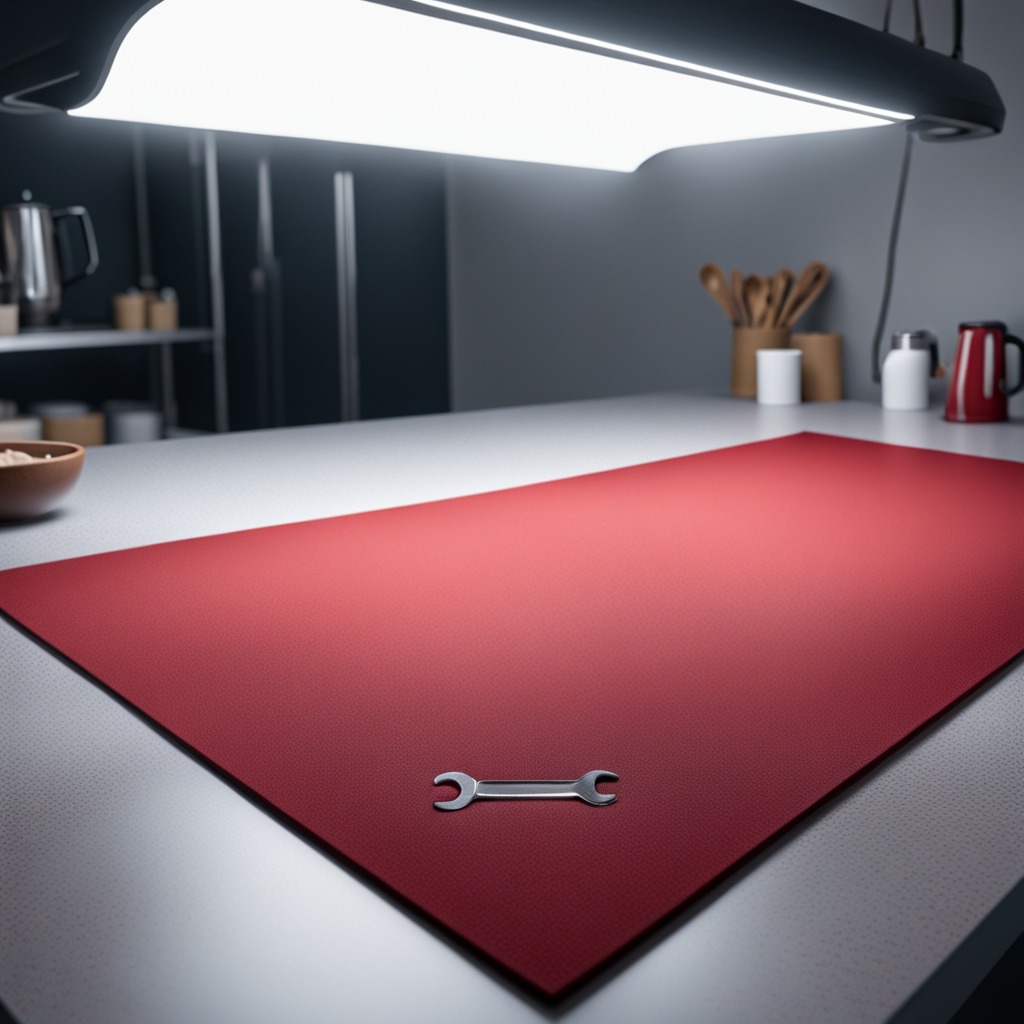
An wrench is lying on the clean granite tabletop inside a workshop under bright overhead lighting crisp shadows high clarity worn but beneath the mat.